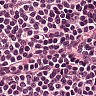
Metastatic tissue present: no